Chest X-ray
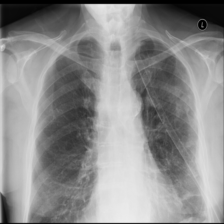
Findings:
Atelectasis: negative
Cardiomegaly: negative
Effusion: negative
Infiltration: negative
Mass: negative
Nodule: negative
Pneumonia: negative
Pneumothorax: positive
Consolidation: negative
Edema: negative
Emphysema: negative
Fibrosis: negative
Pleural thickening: negative
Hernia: negative